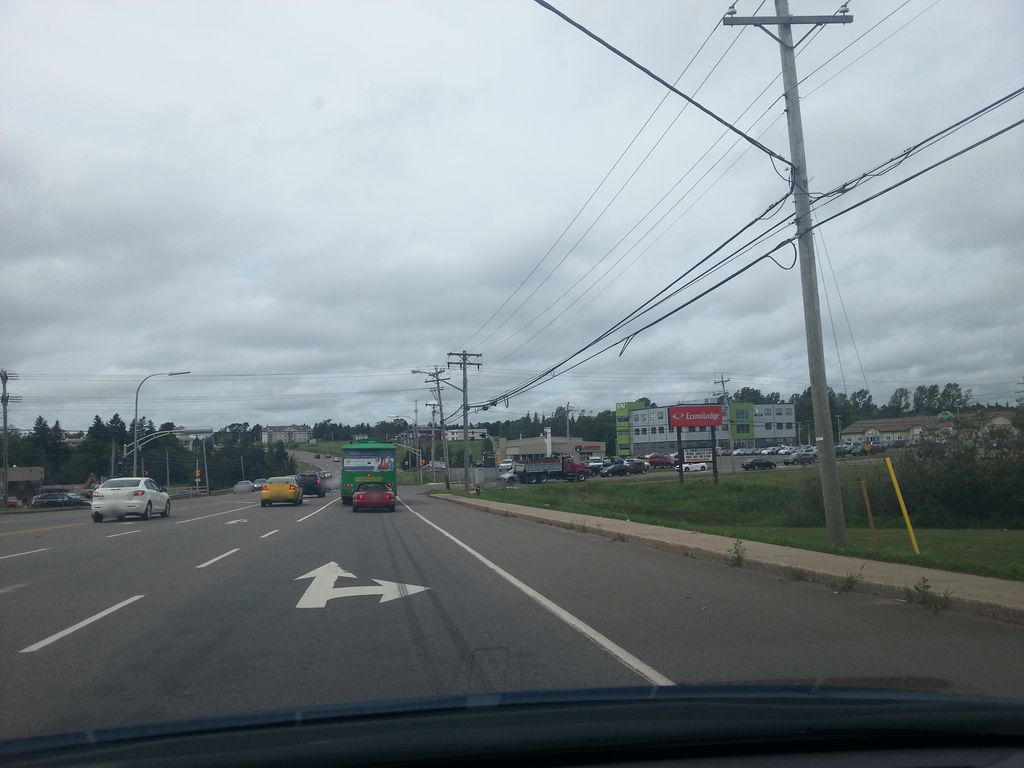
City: charlottetown